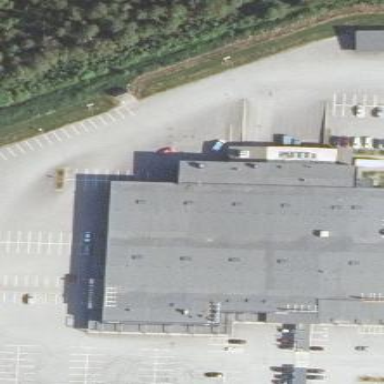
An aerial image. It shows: Commercial building.